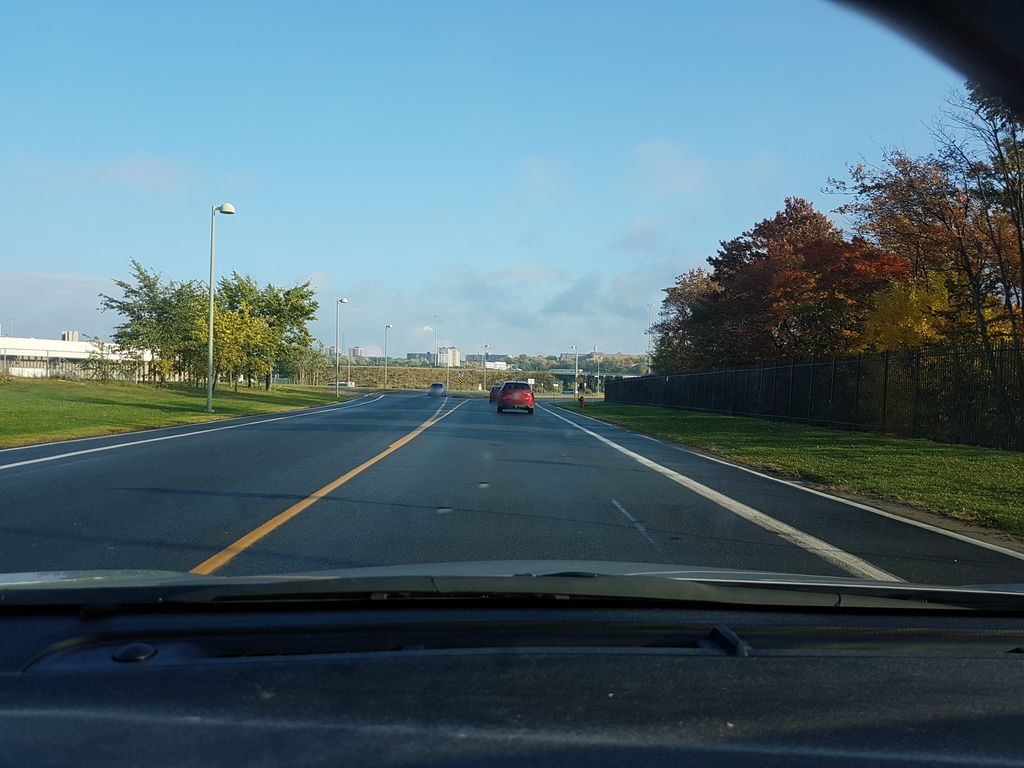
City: quebec_city